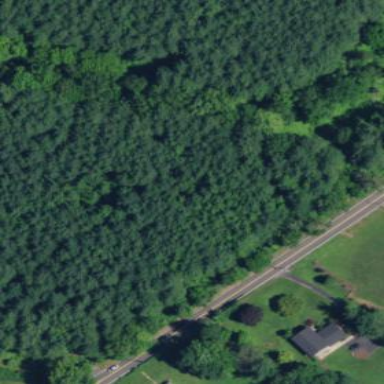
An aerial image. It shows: Woodland with evergreen needle-leaved trees.